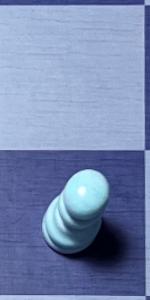
Label: Pawn_White